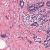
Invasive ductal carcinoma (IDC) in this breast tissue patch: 1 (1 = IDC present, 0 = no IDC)